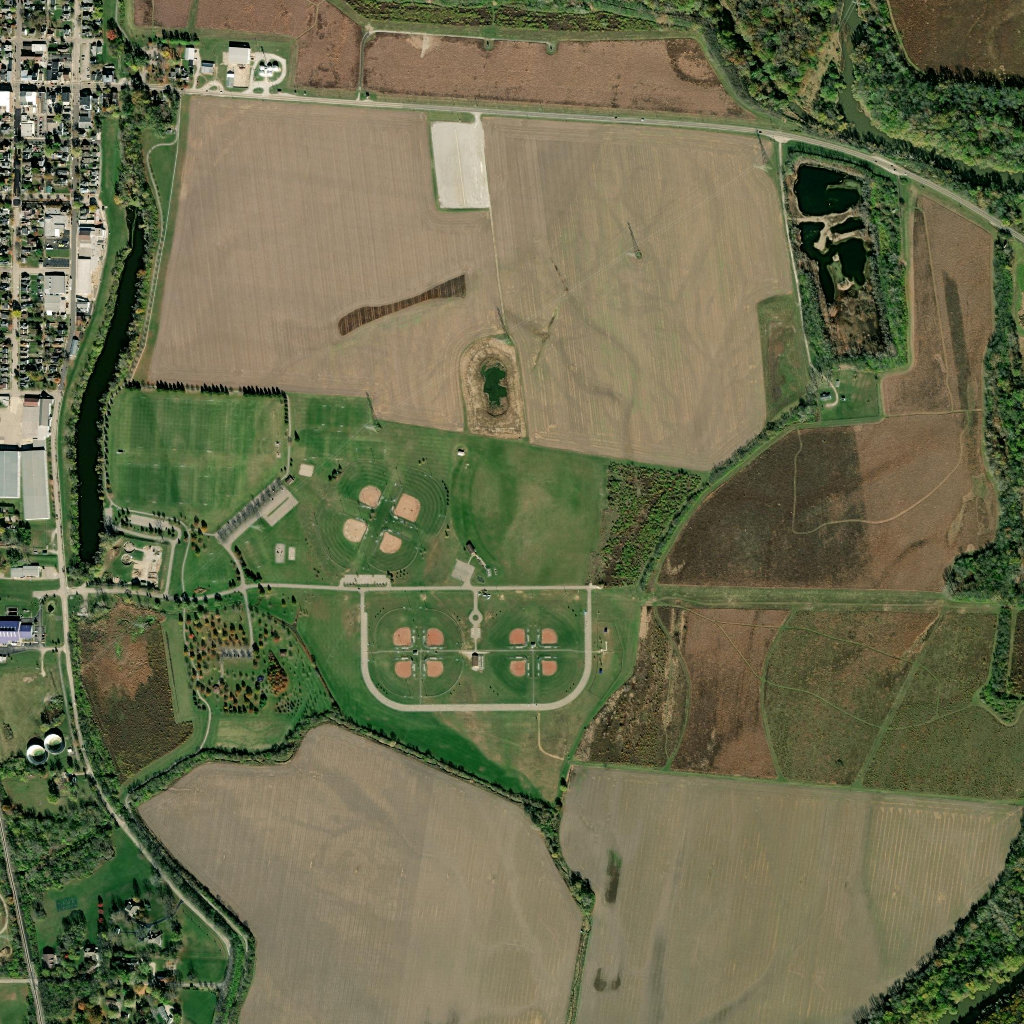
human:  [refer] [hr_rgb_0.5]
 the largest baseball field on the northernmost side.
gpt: <box>[[32, 43, 38, 49, 0]]</box>